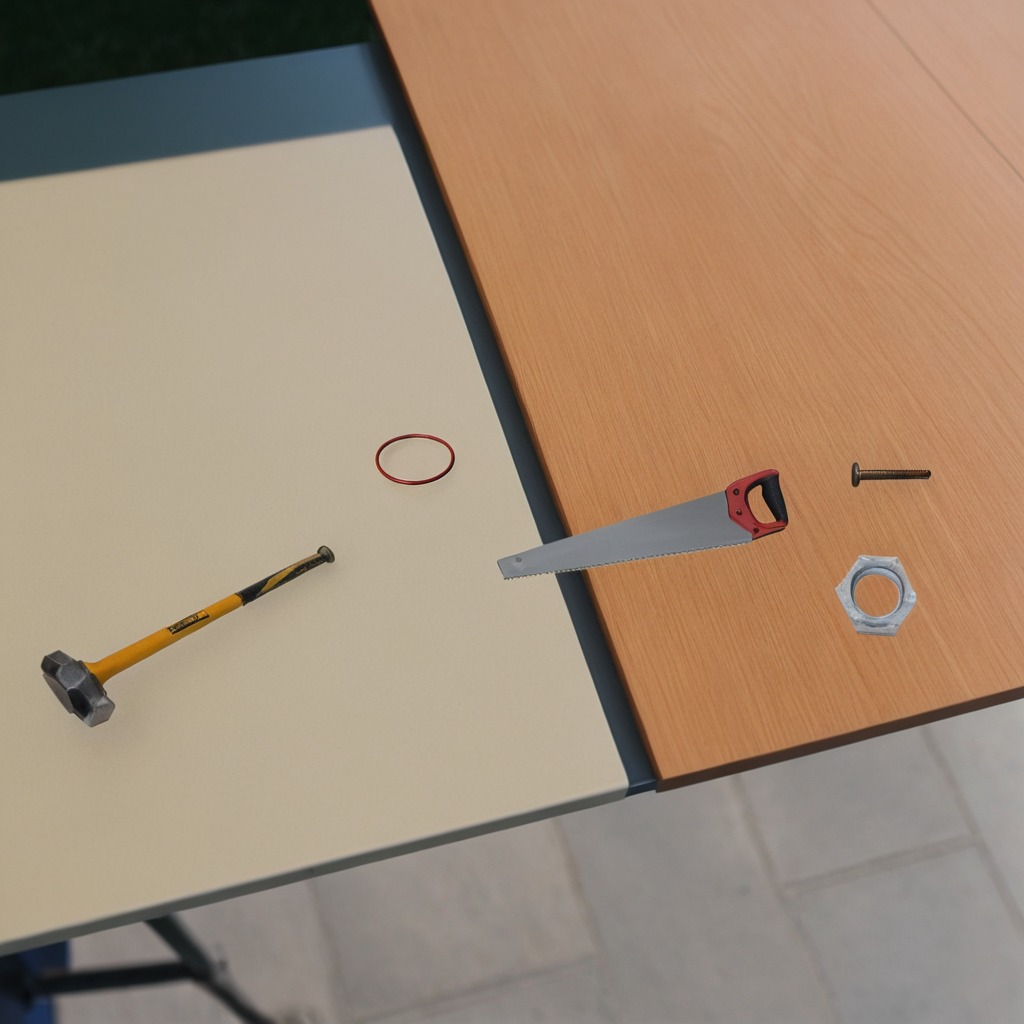
A rubber o-ring, a hammer, an iron nail, a handheld metal saw, and a metal nut are lying on the textured surface of the utility table.